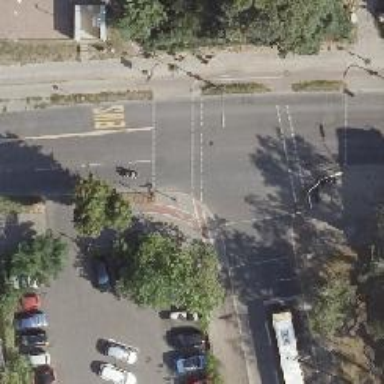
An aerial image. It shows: Road crossing with traffic signals.